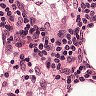
Metastatic tissue present: no